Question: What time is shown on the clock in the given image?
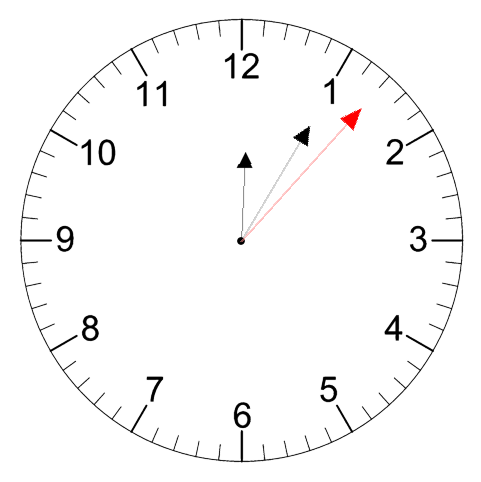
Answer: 12:05:07